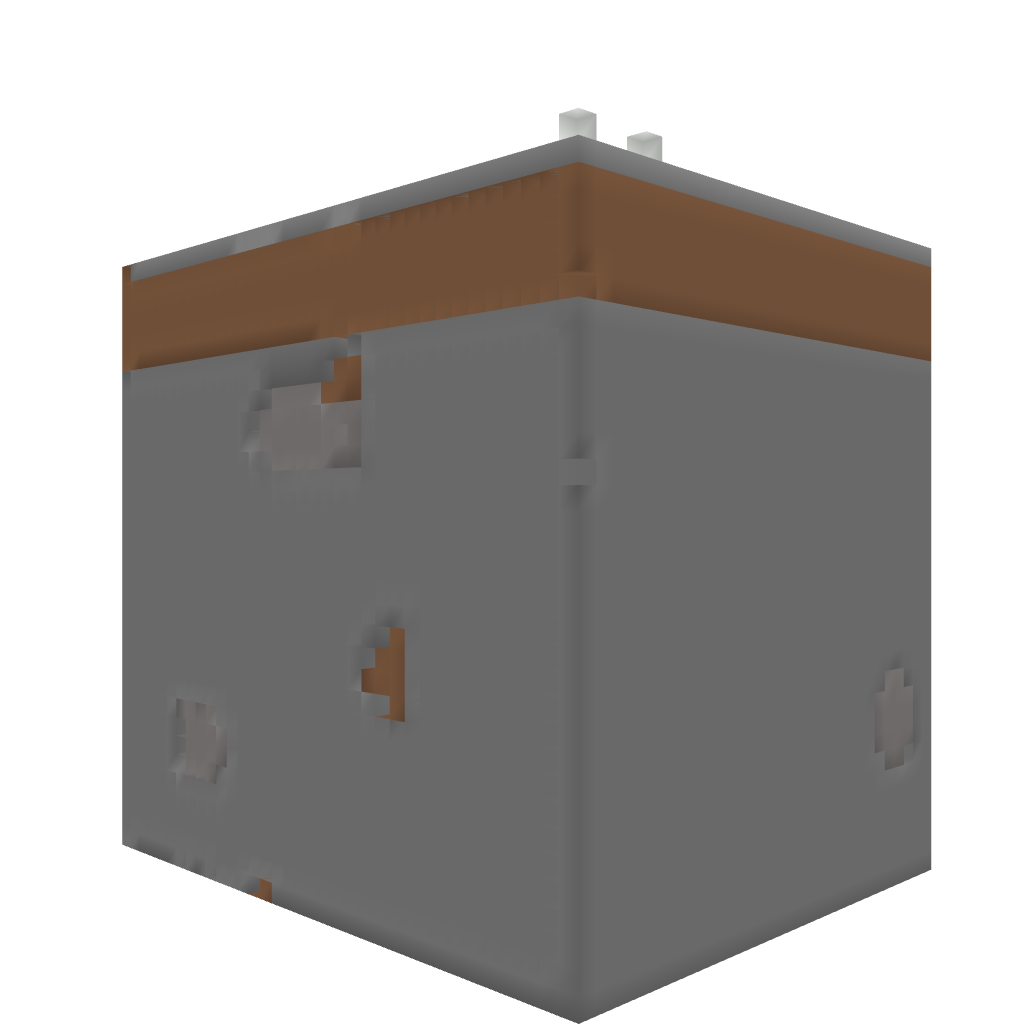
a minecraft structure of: Jungle base